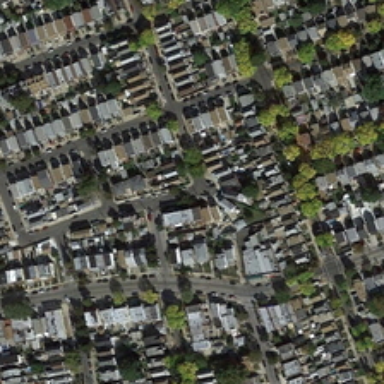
Many crowded buildings and some green trees are in a dense residential area .